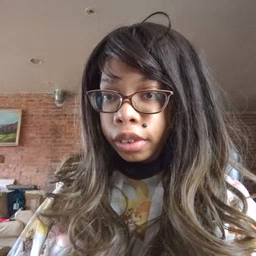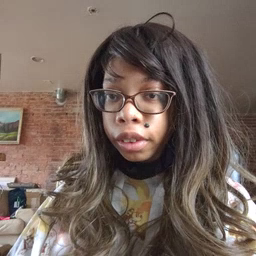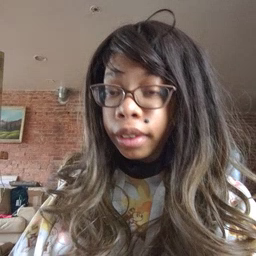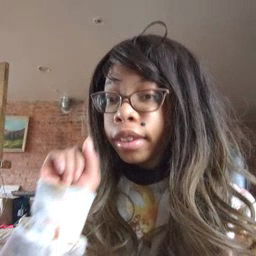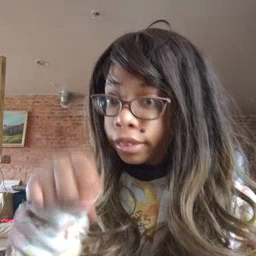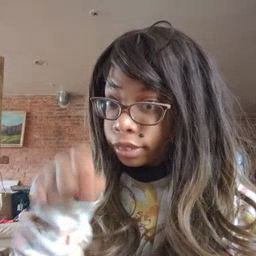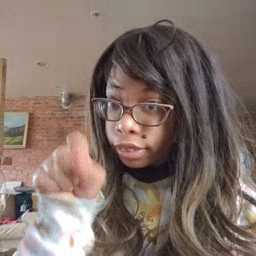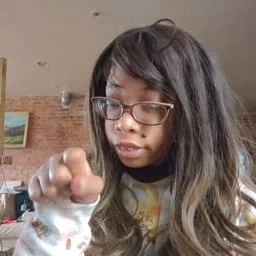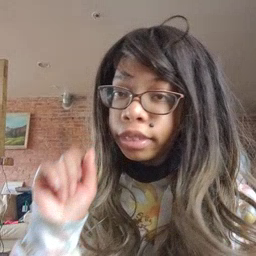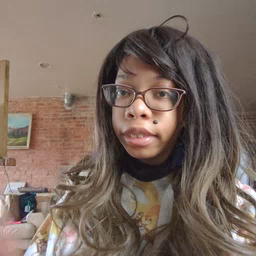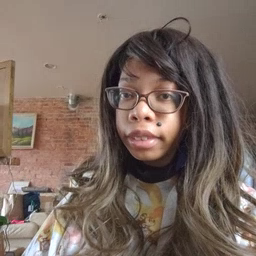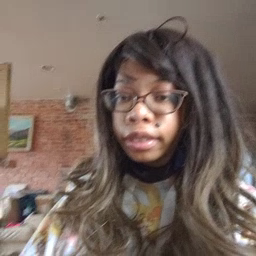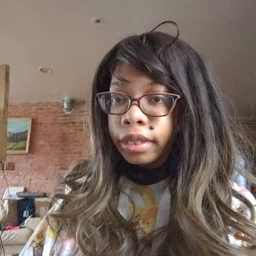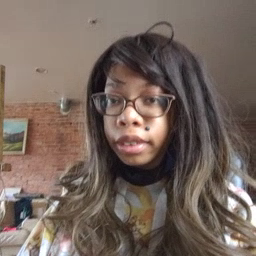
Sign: yes